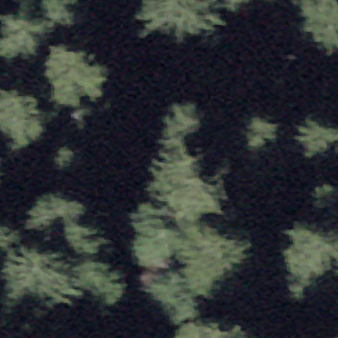
Label: other